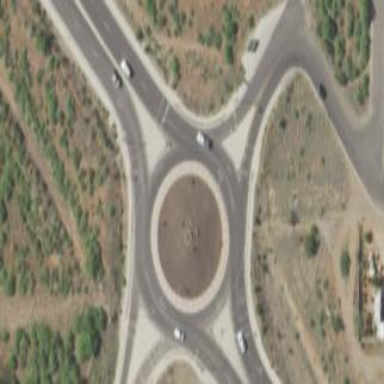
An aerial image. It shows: Roundabout on primary highway.